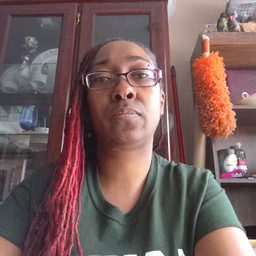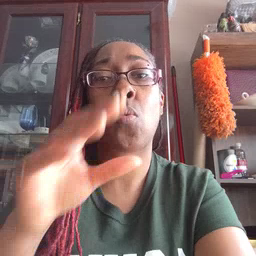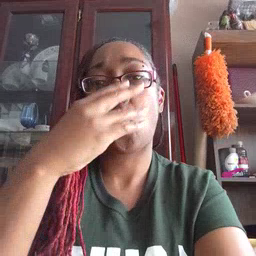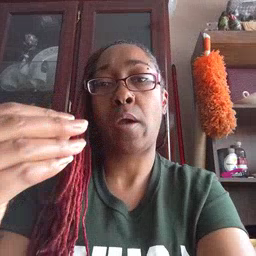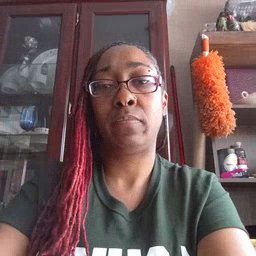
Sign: wolf